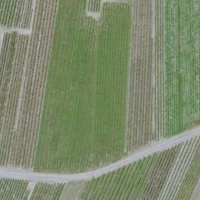
EUNIS habitat code: 40
Species observed at this site:
Steatoda triangulosa
Xerolycosa nemoralis
Erodium cicutarium
Carcharodus alceae